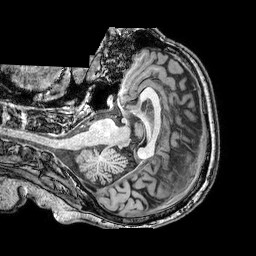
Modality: T1w
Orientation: axial
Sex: male
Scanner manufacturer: philips
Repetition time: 0.008262 s
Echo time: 0.00379 s